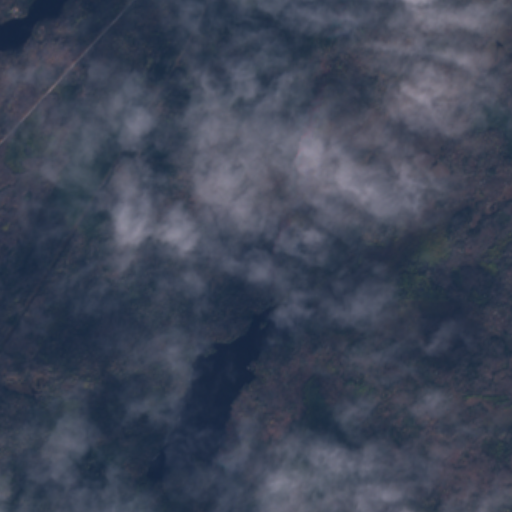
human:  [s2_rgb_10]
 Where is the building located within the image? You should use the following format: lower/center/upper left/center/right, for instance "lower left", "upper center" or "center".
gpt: The building is located in the upper left of the image.
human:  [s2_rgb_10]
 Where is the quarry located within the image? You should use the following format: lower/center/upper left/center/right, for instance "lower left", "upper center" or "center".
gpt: There is no quarry in the image.